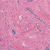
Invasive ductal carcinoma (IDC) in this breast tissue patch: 1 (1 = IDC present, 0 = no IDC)